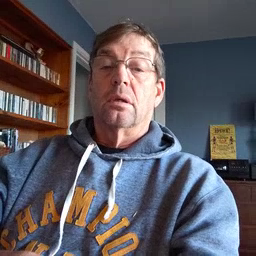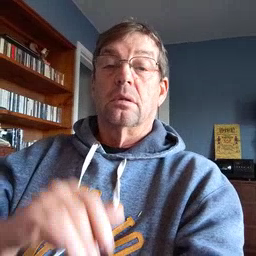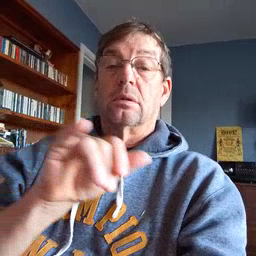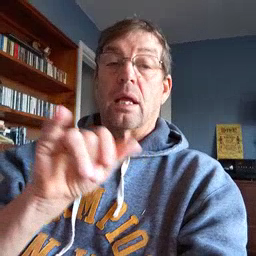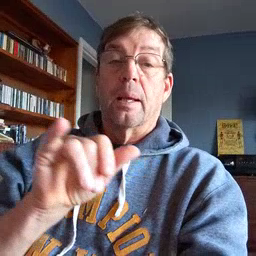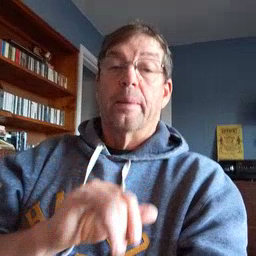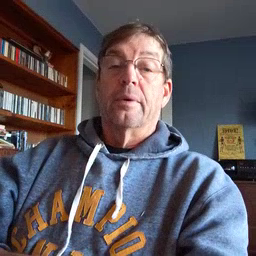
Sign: same